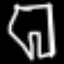
Label: pants